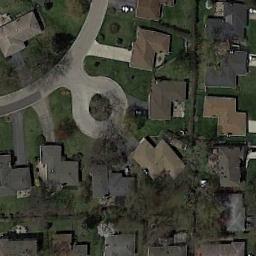
Label: residential